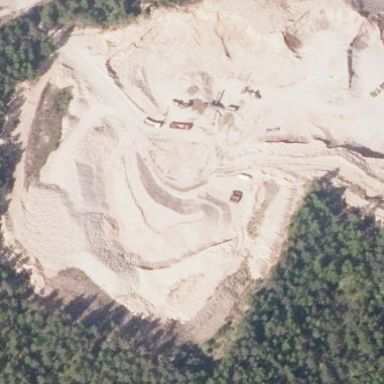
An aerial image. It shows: Quarry area.